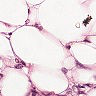
Metastatic tissue present: yes